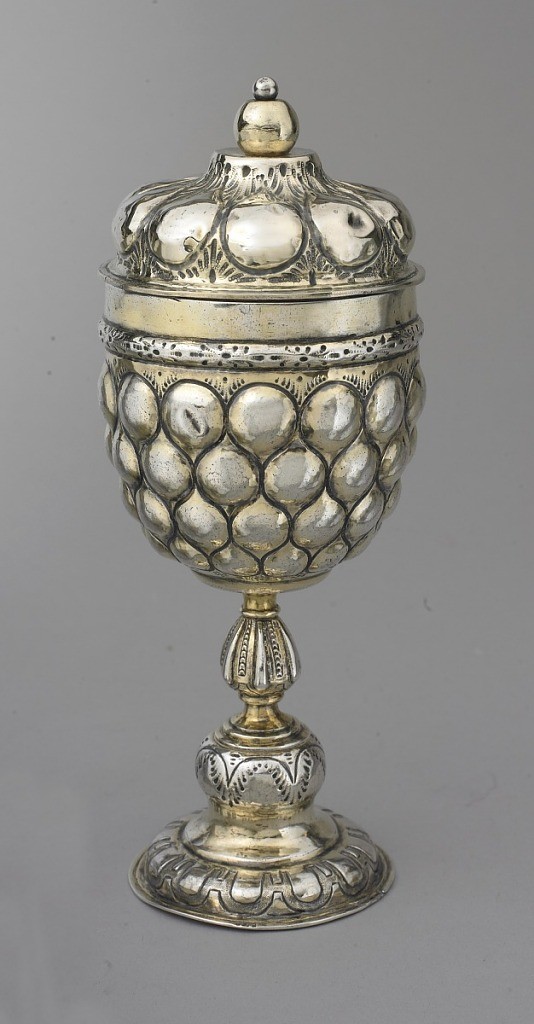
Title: Standing Cup with Pineapple Pattern
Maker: Lorenz Tittecke, German, active 1597 – 1626
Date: ca. 1620
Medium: silver, gold
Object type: cup
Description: Repoussé pineapple pattern on cup(a) and lid (b), with parcel-gilt band at connection, above a lobate stem and foot. Cover finial is gilt silver ball secured to cover by pin with small round silver head.